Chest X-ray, PA view. Patient: 67 years old, sex M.
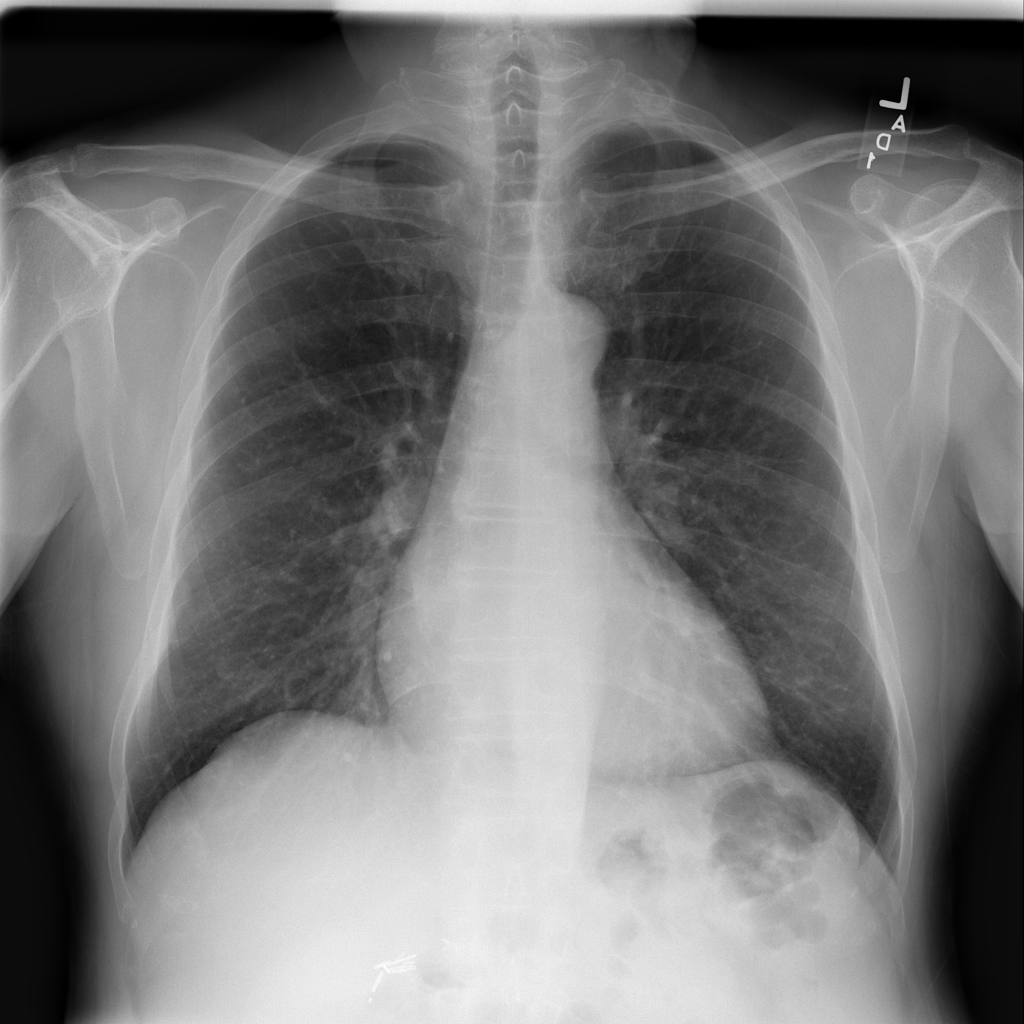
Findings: No Finding